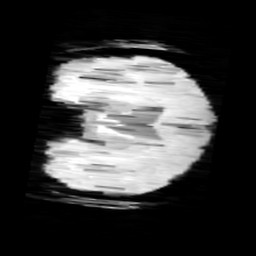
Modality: minIP
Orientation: coronal
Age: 14
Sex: female
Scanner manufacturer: siemens
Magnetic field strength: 3 T
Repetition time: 0.027 s
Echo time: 0.02 s